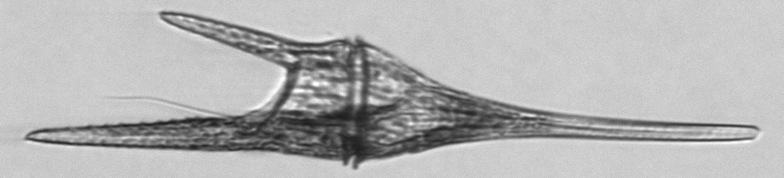
Label: Tripos_furca